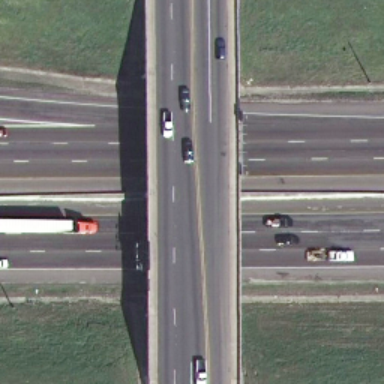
An overpass with a road go across another roads vertically .